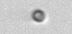
Label: nanoplankton_mix